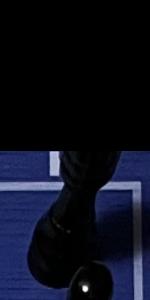
Label: Rook_Black